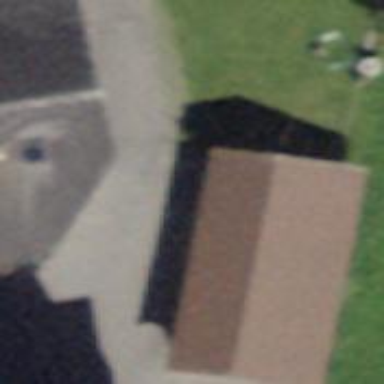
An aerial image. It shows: Garage building.